Aerial crown-view tile of a tropical tree (Barro Colorado Island, Panama), acquired 20250715:
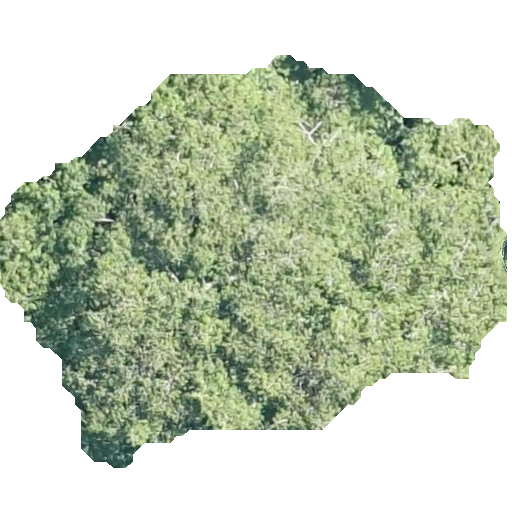
Species: Virola surinamensis
GBIF accepted scientific name: Virola surinamensis
Crown area: 215.173 m²